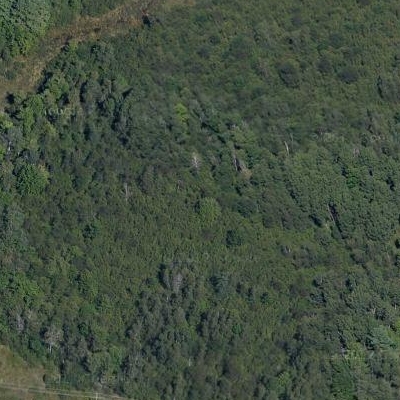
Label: Forest